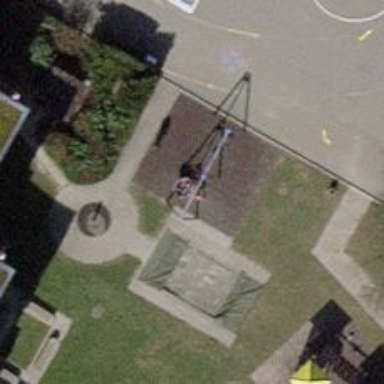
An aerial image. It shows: Playground with basket swing.